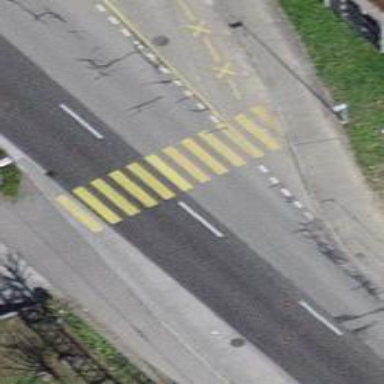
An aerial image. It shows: Uncontrolled zebra crossing with yellow markings on the road.